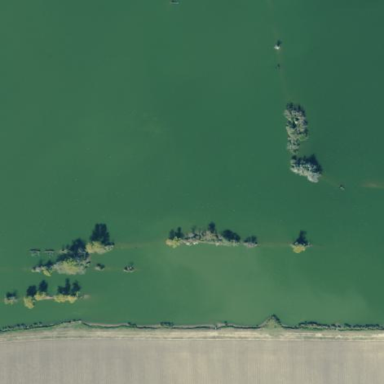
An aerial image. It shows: Peaceful pond surrounded by nature.